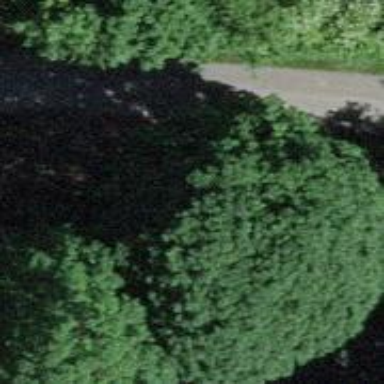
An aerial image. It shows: Deciduous broadleaved tree in park.